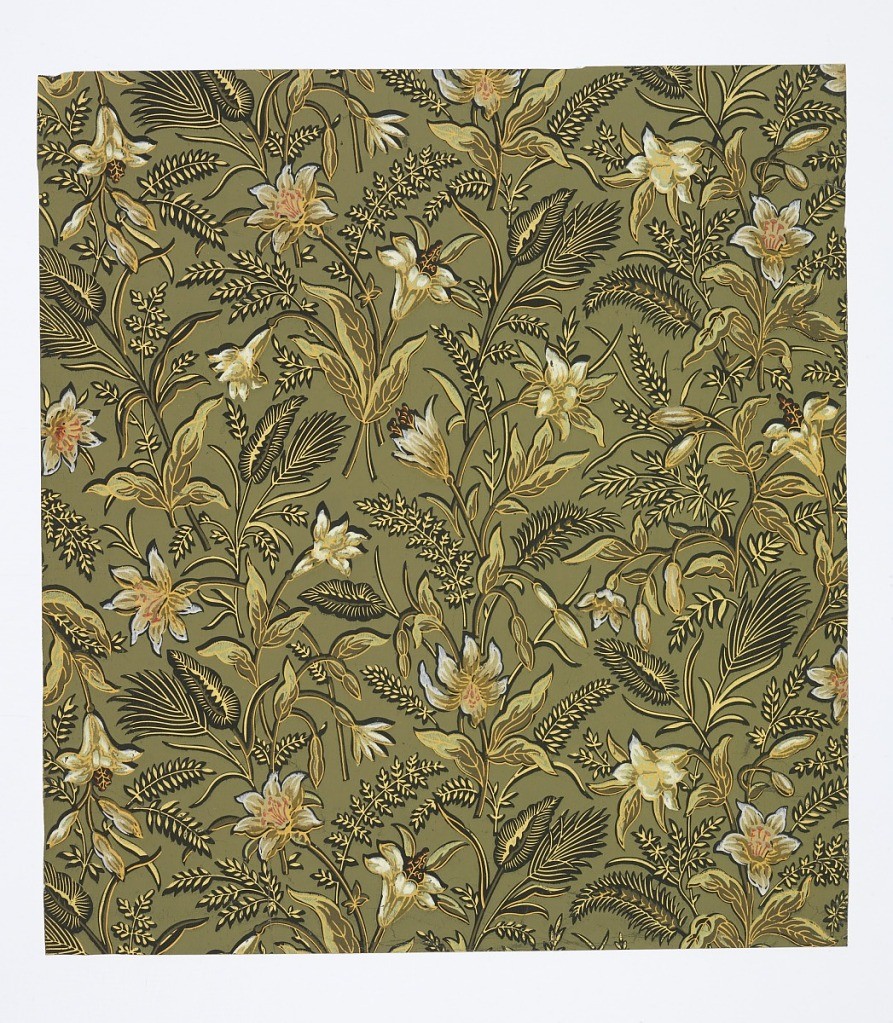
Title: Sidewall
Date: ca. 1880
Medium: Machine-printed paper
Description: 1970-26-4-cbb: Aesthetic all-over pattern of scattered lily-like ...;     1970-26-4-cdd: Aesthetic or Anglo-Japanesque pattern with overlap...